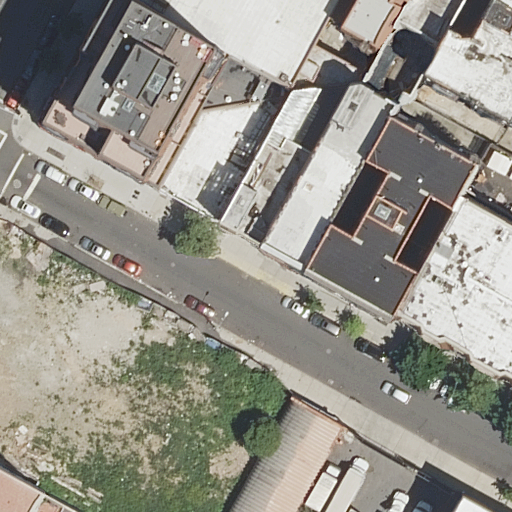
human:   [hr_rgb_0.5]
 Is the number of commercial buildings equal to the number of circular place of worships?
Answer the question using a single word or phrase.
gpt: yes

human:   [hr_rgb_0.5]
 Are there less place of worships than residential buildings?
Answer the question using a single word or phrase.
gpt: yes

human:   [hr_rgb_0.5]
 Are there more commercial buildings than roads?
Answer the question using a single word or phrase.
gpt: no

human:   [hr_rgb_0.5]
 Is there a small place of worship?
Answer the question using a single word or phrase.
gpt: no

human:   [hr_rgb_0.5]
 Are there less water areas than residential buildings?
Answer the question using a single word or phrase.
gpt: yes

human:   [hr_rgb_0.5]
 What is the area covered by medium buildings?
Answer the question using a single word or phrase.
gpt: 2402m2

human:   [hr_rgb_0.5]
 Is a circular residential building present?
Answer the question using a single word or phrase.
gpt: no

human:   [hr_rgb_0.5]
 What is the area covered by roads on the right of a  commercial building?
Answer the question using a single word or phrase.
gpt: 0m2

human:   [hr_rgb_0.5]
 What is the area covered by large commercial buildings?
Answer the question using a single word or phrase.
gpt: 0m2

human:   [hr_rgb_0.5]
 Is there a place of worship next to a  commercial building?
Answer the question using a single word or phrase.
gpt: no

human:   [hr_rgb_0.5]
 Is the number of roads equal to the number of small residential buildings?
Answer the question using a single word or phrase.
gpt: no

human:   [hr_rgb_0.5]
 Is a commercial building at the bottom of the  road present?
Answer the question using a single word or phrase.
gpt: no

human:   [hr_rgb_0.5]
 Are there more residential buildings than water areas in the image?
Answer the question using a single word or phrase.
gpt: yes

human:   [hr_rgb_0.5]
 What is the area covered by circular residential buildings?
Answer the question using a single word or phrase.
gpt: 0m2

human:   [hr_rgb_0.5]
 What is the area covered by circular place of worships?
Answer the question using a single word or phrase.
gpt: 0m2

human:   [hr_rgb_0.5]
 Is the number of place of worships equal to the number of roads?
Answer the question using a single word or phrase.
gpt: yes

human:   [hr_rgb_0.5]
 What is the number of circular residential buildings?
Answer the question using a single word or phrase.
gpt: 0

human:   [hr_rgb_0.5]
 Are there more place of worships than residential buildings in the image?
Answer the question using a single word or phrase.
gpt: no

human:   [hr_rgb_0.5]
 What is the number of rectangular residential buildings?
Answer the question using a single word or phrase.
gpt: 4

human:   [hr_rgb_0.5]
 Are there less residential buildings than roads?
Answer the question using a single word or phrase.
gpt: no

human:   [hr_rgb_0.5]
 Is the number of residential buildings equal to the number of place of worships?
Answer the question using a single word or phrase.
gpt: no

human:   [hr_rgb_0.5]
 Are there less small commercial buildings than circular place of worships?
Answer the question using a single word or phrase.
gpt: no

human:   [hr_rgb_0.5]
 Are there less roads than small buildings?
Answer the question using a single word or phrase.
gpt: yes

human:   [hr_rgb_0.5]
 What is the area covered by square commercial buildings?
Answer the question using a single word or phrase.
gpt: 0m2

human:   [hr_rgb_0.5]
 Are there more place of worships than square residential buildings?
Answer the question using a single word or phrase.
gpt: yes

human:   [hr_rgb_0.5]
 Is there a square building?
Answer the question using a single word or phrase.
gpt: no

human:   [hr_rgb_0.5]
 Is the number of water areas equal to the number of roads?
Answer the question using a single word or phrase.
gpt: no

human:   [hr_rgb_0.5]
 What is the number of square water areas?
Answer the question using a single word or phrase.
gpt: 0

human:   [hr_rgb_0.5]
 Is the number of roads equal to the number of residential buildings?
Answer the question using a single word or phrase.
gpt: no

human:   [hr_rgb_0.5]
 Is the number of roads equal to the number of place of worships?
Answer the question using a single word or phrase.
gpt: yes

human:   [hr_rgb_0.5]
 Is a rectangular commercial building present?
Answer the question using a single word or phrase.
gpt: no

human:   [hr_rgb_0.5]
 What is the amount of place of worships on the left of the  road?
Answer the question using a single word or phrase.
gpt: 0

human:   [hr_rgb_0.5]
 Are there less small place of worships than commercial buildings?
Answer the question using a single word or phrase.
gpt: no

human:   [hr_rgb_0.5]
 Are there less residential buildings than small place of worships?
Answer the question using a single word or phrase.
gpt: no

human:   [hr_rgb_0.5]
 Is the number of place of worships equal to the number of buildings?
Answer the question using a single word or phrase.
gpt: no

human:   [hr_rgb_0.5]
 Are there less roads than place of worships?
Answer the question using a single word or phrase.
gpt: no